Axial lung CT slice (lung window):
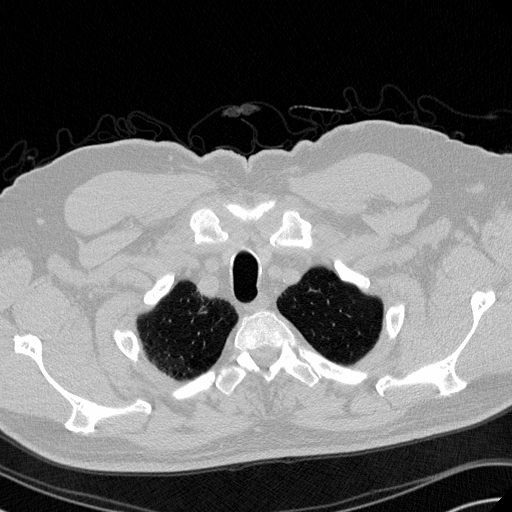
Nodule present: no